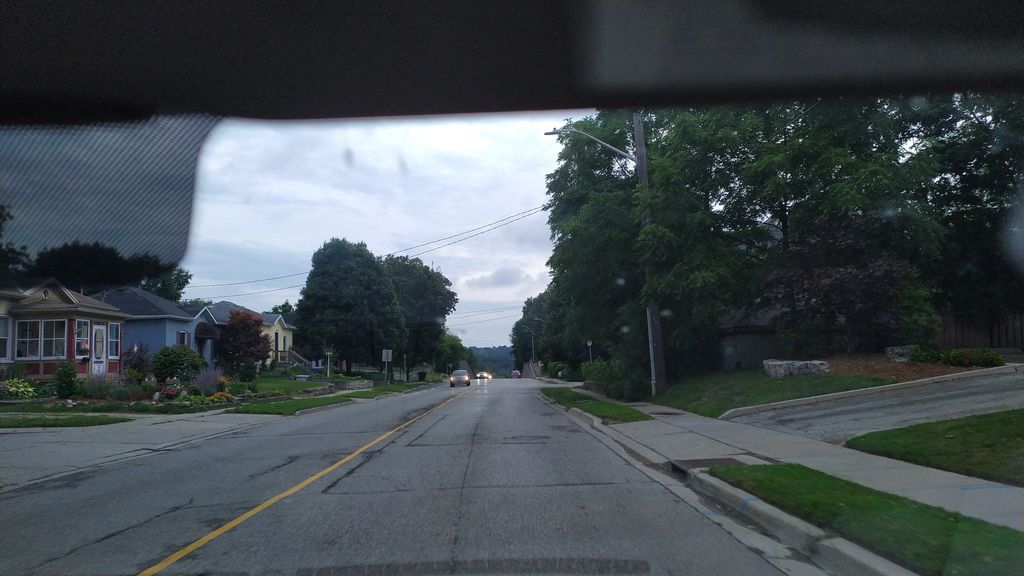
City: kitchener-waterloo